The image is the raw acceleration waveform (amplitude versus time) of a rotating-machine vibration signal. Classify the rotor condition as one of: normal, misalignment, unbalance, looseness.
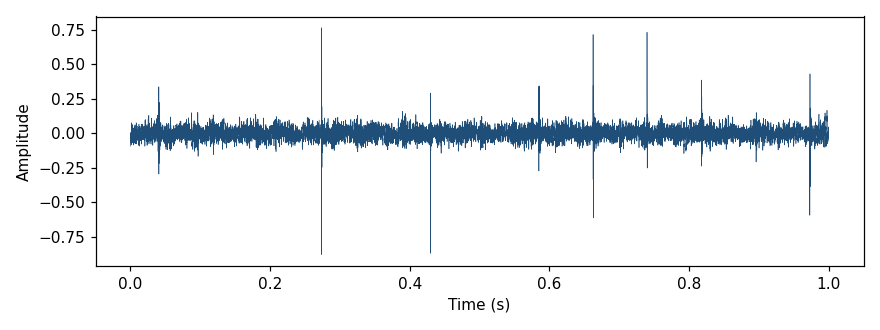
Answer: unbalance